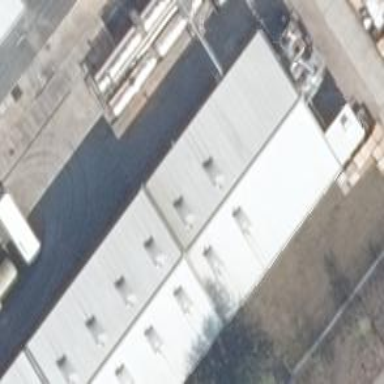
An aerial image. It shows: Industrial building with flat grey roof. The building itself is white in color.